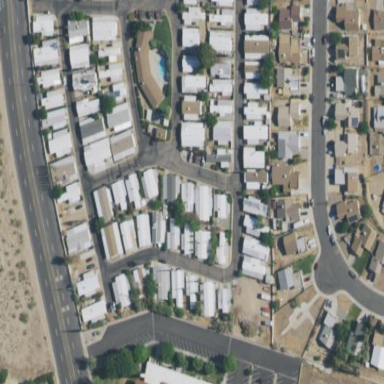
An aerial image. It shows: Residential area designated as trailer park.